Aerial crown-view tile of a tropical tree (Barro Colorado Island, Panama), acquired 20250512:
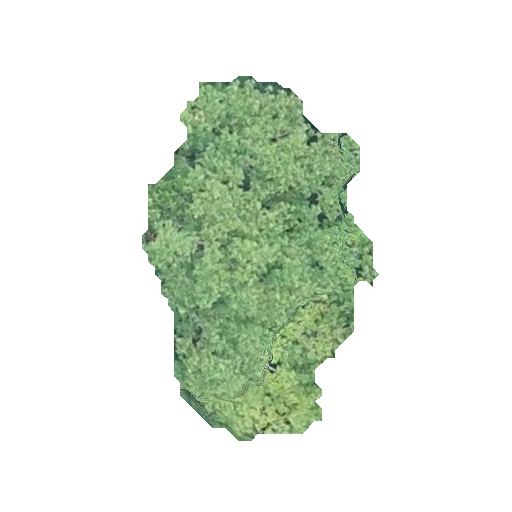
Species: Hieronyma alchorneoides
GBIF accepted scientific name: Hieronyma alchorneoides
Crown area: 85.556 m²